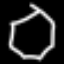
Label: octagon